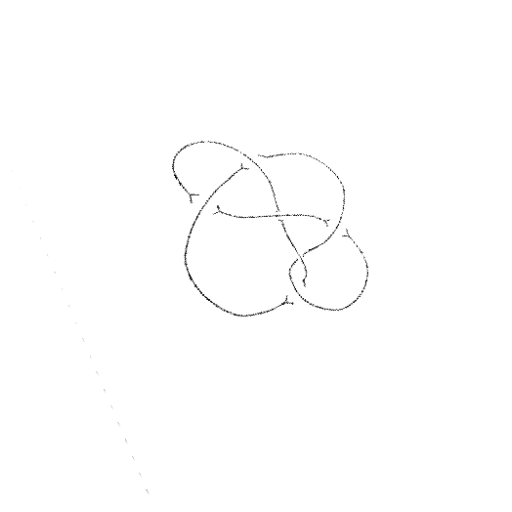
Crossing number: 6